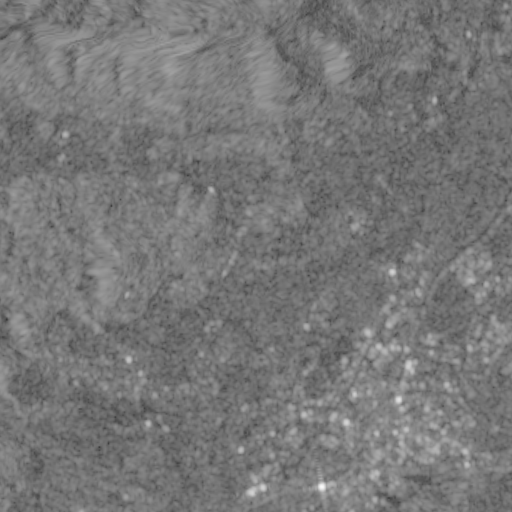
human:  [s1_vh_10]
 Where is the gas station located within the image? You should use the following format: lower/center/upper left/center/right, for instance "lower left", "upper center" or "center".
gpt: The gas station is located in the lower right of the image.
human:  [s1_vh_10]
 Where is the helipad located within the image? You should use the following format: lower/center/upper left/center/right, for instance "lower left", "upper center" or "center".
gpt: The helipad is located in the lower right of the image.
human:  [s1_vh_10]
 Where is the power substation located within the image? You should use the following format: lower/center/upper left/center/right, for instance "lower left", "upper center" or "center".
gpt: The power substation is located in the lower right of the image.
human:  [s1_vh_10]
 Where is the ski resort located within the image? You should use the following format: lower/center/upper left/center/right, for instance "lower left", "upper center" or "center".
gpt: The ski resort is located in the lower right of the image.
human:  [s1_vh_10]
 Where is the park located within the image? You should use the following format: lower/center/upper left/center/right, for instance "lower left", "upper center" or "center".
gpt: There is no park in the image.

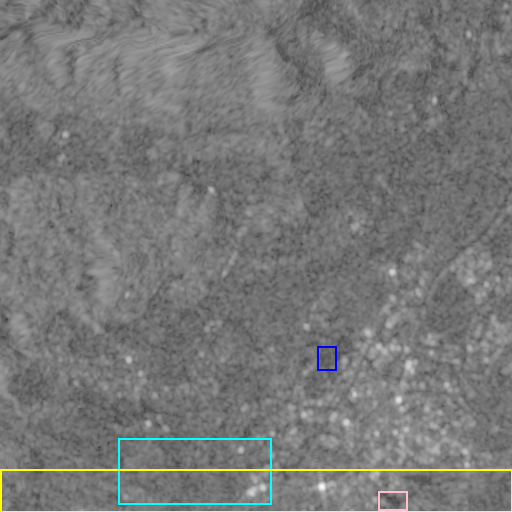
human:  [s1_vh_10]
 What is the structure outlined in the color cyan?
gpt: The structure outlined in cyan is a crop field.
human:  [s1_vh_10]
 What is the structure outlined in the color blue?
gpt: The structure outlined in blue is a park.
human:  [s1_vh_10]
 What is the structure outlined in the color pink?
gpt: The structure outlined in pink is a parking lot.
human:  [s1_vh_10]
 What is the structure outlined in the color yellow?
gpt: The structure outlined in yellow is a ski resort.
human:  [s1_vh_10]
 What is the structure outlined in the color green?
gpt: There is no green outline.